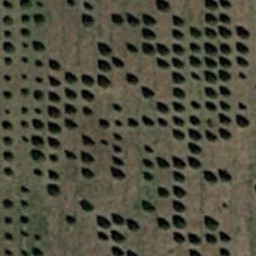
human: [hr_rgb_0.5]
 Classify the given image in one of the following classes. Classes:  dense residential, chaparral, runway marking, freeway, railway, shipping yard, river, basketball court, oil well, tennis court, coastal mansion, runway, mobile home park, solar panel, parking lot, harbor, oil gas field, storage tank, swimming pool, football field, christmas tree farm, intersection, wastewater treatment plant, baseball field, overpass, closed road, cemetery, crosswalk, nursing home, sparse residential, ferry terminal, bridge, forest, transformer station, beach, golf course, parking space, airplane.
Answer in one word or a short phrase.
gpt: christmas tree farm